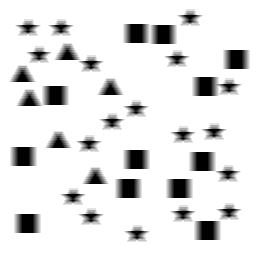
Squares: 12
Triangles: 6
Stars: 18
Total shapes: 36